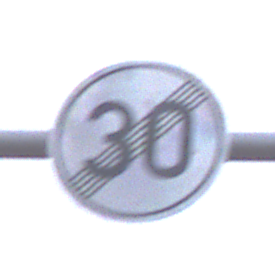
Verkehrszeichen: EndeGeschwindigkeit30
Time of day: MorningAfternoon
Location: Outdoor (Urban)
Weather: PartlyCloudy
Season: NotSpecified
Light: Natural